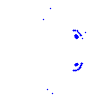
Particle: kaon